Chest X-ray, PA view. Patient: 54 years old, sex M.
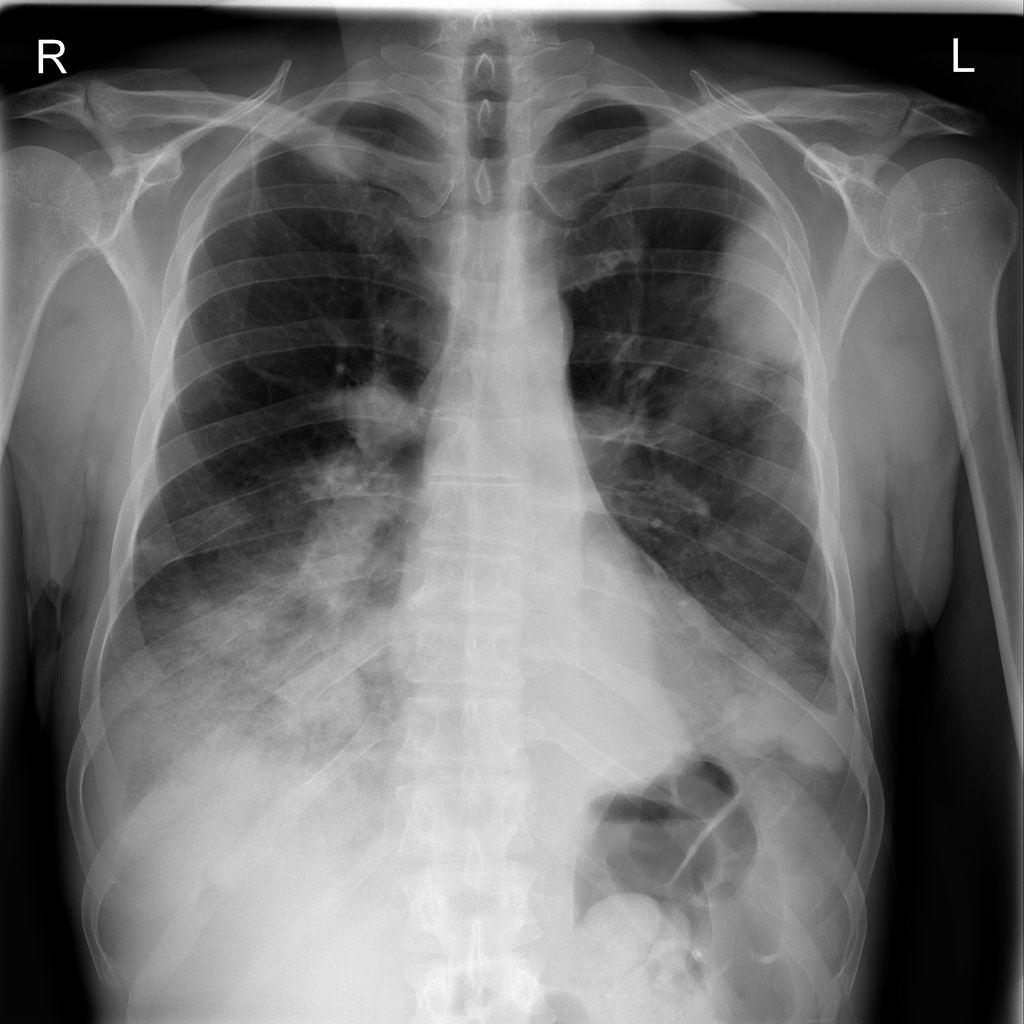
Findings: Effusion, Infiltration, Mass